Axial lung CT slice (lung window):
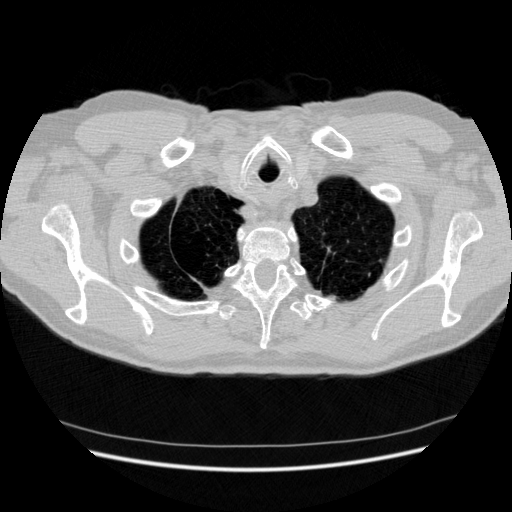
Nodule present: no